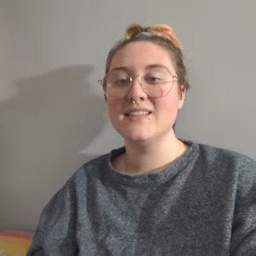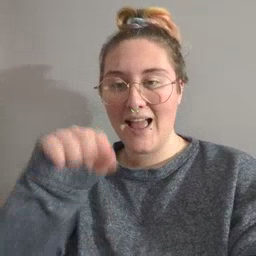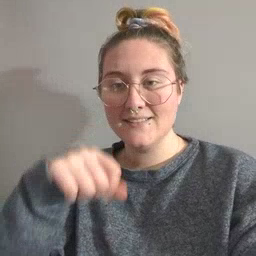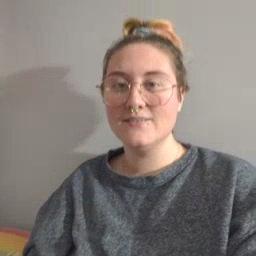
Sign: yes